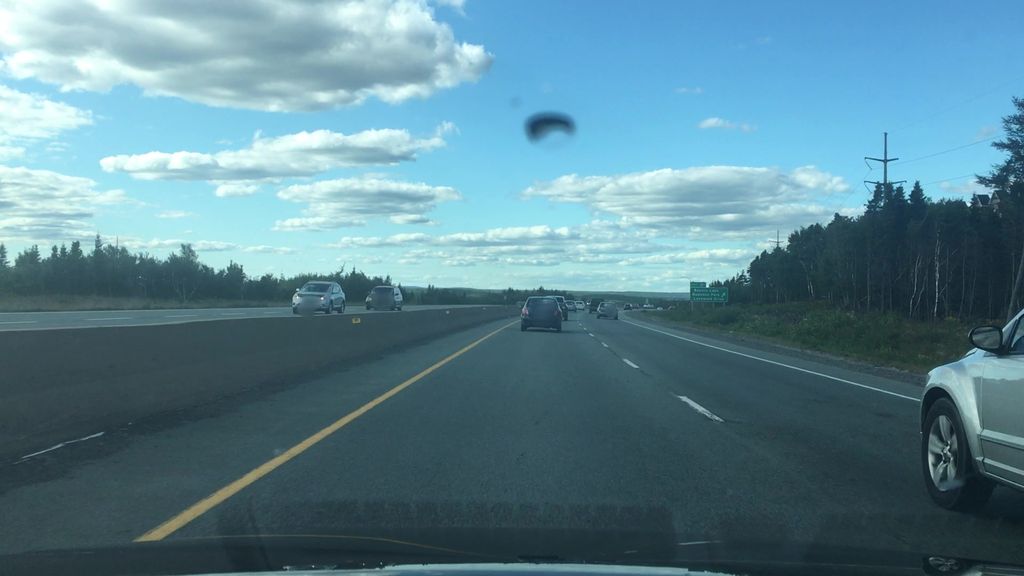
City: halifax